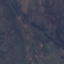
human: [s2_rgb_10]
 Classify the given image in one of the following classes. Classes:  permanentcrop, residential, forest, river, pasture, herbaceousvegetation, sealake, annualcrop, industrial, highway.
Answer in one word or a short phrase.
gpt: HerbaceousVegetation